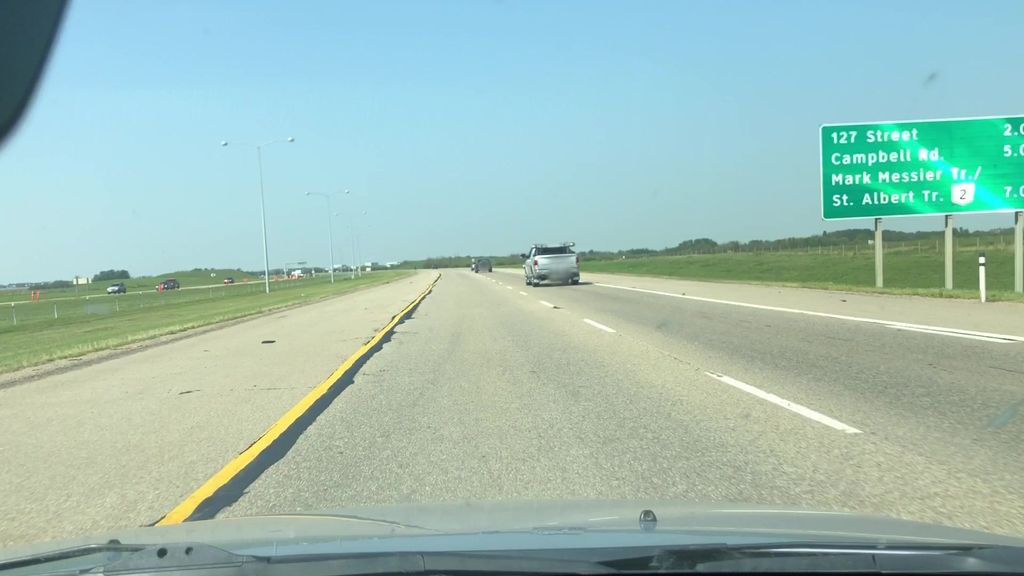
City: edmonton